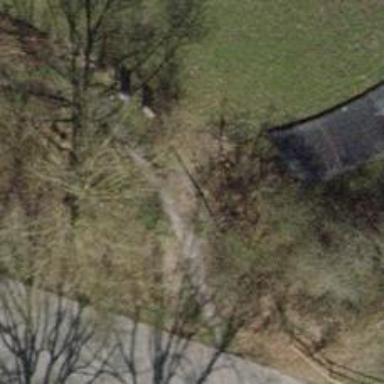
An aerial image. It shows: Brown bench.